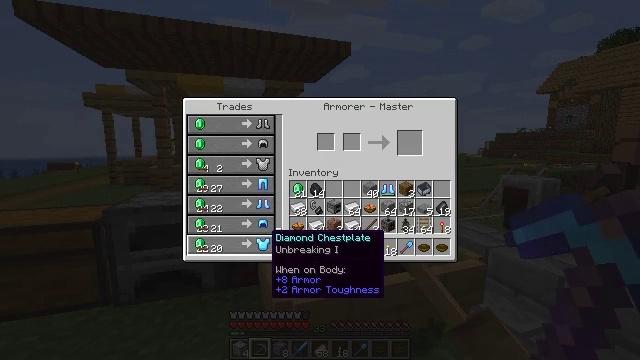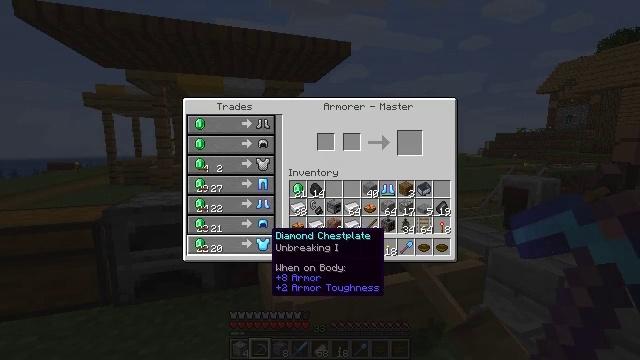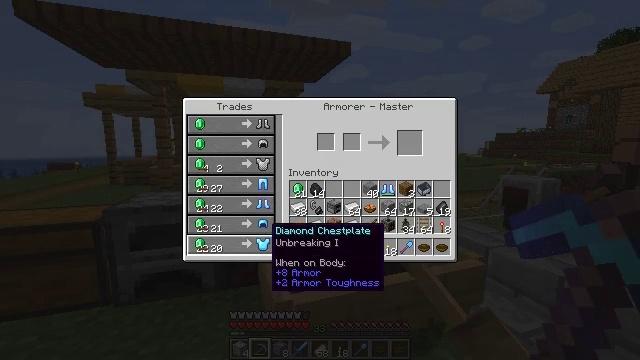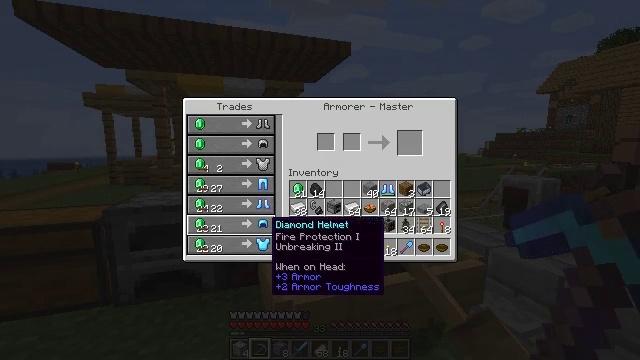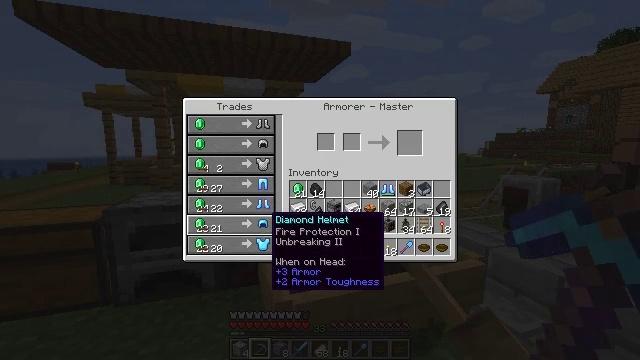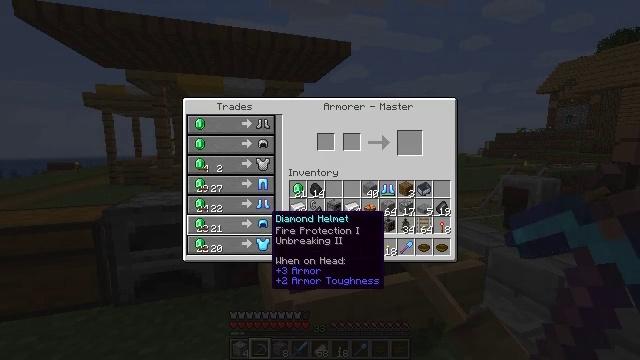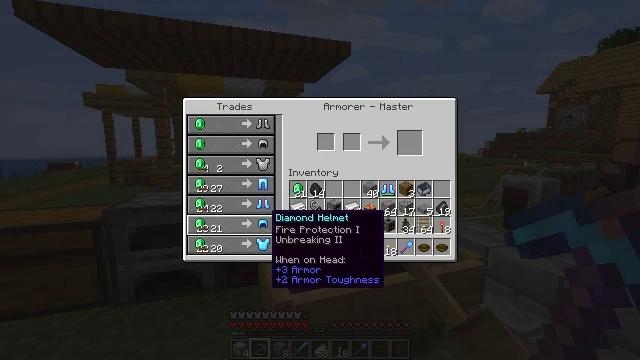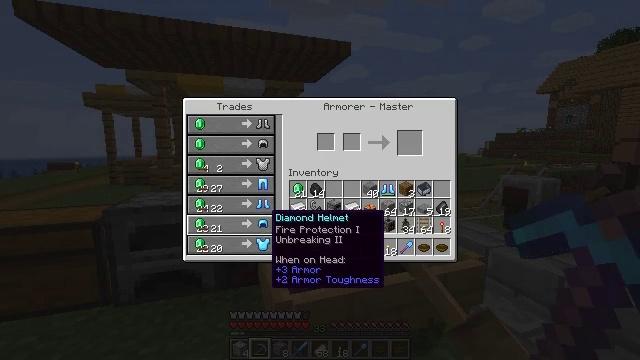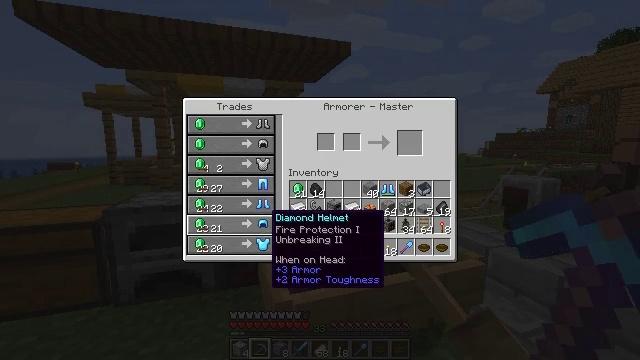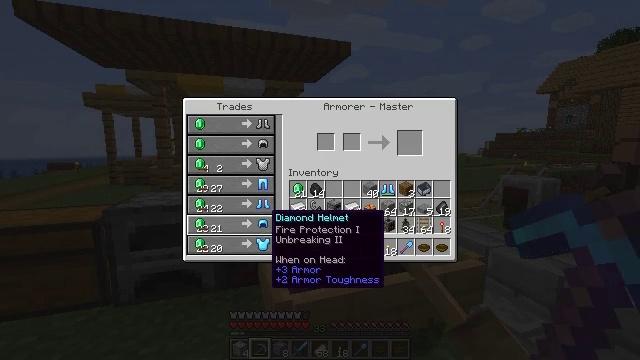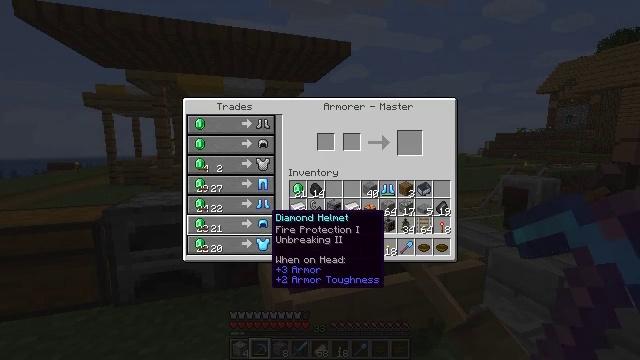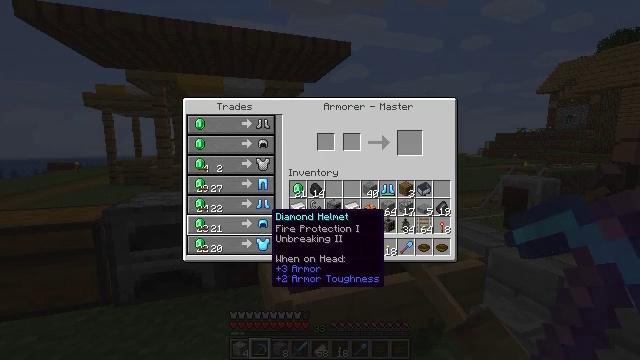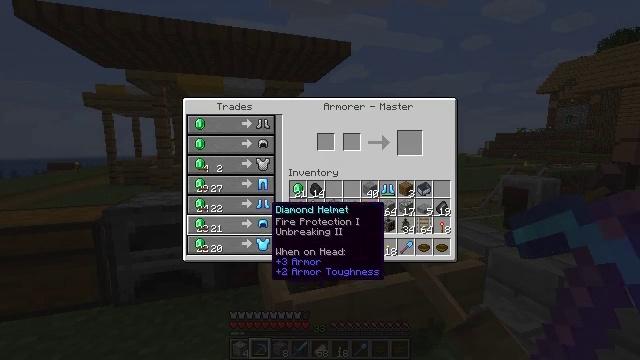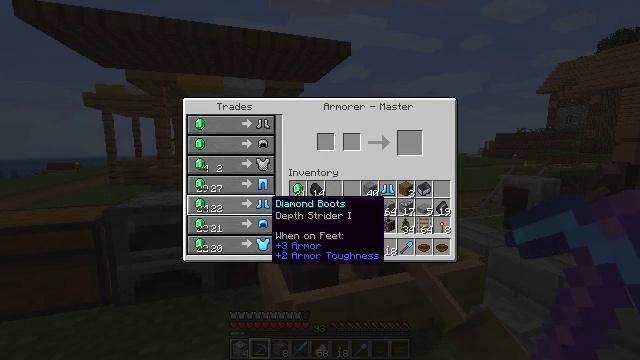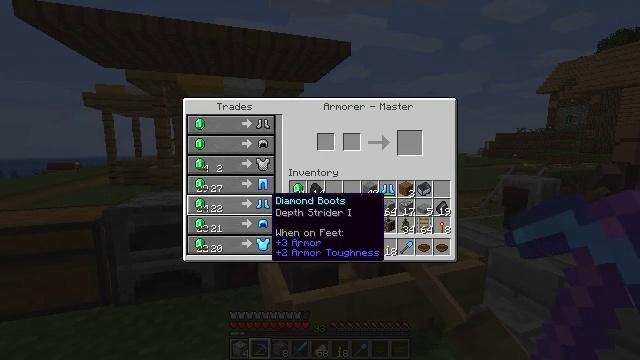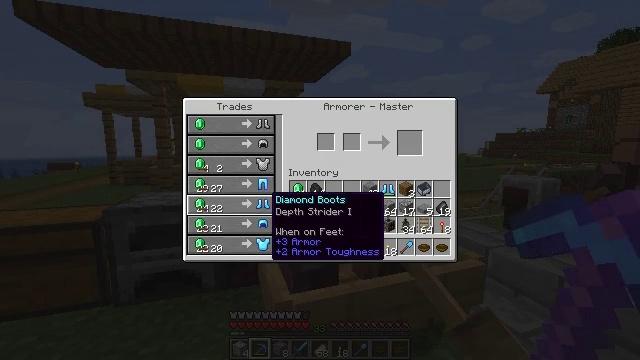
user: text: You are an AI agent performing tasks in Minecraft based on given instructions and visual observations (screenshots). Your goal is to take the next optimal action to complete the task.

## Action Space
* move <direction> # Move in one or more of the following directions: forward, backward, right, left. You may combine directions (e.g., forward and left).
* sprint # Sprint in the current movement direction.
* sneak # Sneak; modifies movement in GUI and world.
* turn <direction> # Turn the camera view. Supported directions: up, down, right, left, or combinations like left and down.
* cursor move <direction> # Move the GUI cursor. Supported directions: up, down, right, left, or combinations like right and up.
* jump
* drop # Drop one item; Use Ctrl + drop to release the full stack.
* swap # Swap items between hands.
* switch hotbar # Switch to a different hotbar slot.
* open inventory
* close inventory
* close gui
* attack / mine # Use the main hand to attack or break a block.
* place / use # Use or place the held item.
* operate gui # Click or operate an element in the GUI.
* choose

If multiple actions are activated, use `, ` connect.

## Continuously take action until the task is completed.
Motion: motion action
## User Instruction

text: Obtain a diamond hoe by crafting it with specific materials.
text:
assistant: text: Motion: no_op
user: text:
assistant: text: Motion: no_op
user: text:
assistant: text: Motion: no_op
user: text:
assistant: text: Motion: no_op
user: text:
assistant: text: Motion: no_op
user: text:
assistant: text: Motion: no_op
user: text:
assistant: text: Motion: no_op
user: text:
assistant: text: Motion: no_op
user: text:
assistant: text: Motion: no_op
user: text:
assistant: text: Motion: no_op
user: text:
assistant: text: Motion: no_op
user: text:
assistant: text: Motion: cursor move up
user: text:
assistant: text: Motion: no_op
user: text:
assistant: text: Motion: no_op
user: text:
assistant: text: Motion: no_op
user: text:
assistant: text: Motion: no_op
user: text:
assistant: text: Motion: no_op
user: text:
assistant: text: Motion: no_op
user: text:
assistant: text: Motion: no_op
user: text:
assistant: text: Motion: cursor move up
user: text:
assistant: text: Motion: no_op
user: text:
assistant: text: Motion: no_op
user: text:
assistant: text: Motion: no_op
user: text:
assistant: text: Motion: no_op
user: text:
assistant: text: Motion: no_op
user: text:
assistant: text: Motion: no_op
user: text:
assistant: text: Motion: no_op
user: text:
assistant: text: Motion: no_op
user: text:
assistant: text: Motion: no_op
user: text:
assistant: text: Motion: cursor move down